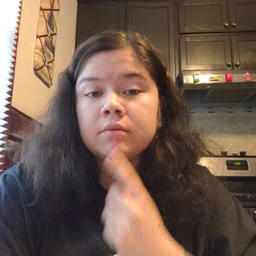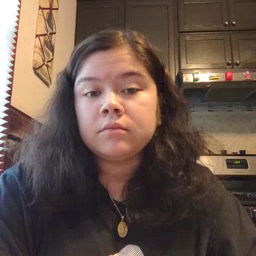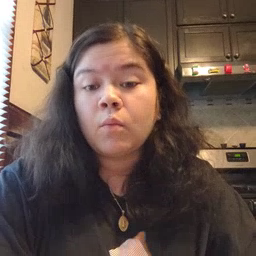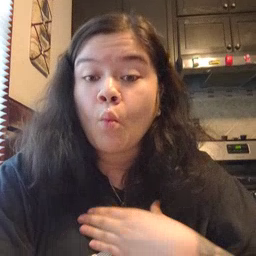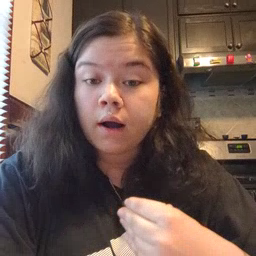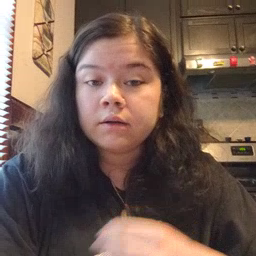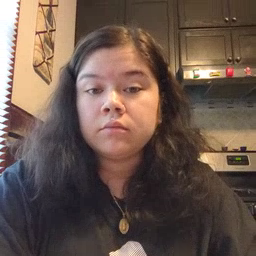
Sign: white